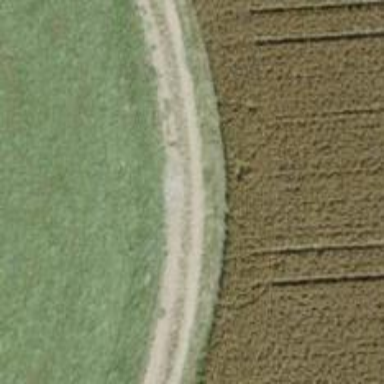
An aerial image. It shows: Grass track with Grade 4 tracktype.